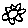
Label: flower